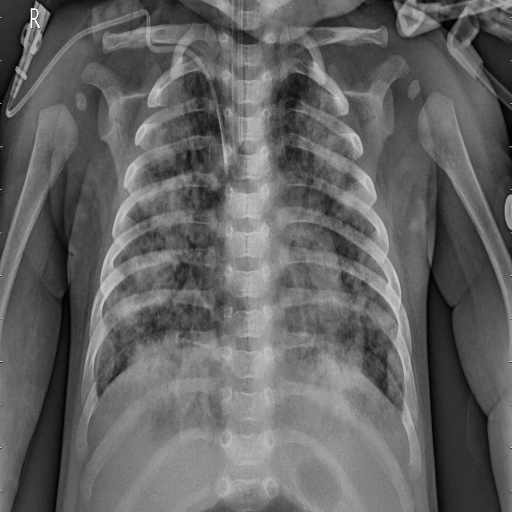
Finding: PNEUMONIA